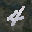
Label: 4